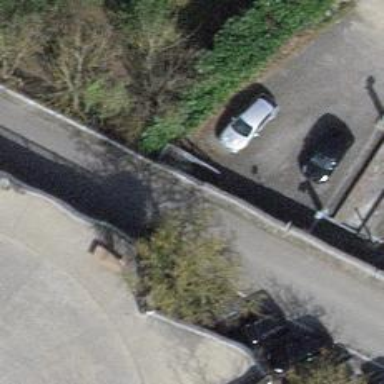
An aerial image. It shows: Retaining wall.